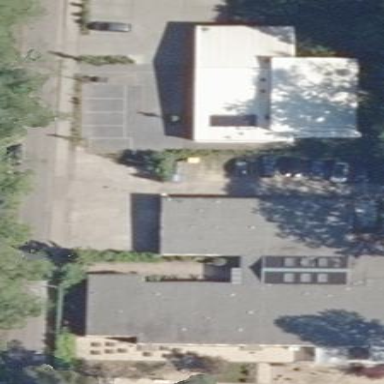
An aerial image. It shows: Part of building.